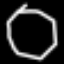
Label: octagon